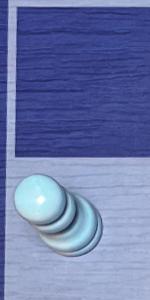
Label: Pawn_White